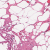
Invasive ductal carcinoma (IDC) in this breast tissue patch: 0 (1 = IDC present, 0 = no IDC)